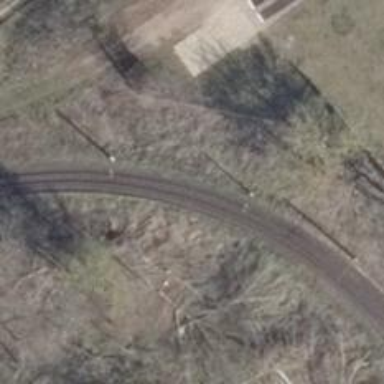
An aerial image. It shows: Tram railway with contact lines for electrification.